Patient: sex M, age 29
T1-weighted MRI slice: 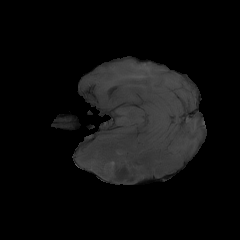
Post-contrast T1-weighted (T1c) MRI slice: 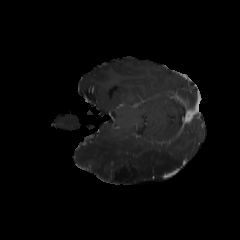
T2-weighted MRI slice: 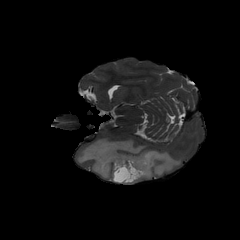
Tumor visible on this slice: yes
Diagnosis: Astrocytoma, IDH-mutant
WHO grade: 4